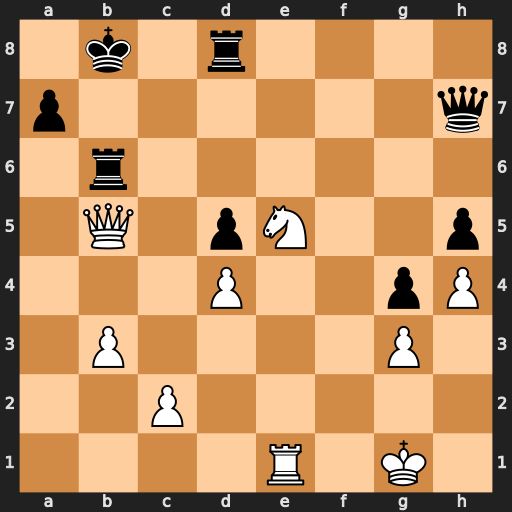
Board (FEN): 1k1r4/p6q/1r6/1Q1pN2p/3P2pP/1P4P1/2P5/4R1K1
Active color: w
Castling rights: -
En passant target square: -
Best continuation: Nc6+ Kc8 Qc5 Rxc6 Qxc6+